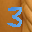
Label: 3